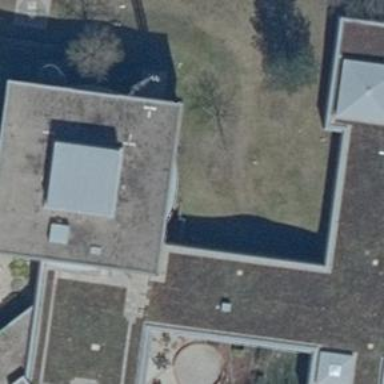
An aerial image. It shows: School building.